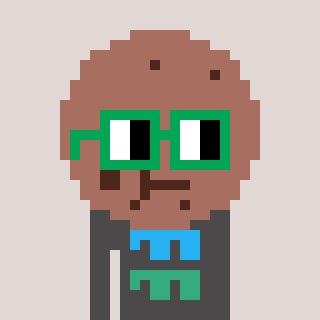
a pixel art character with square green glasses, a cookie-shaped head and a grayscale-colored body on a warm background